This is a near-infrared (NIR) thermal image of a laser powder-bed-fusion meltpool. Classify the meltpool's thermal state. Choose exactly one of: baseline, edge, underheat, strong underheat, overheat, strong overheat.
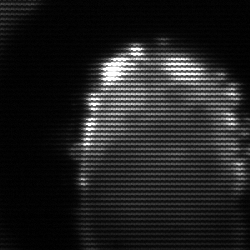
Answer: baseline